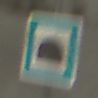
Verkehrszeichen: Tunnel
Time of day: MorningAfternoon
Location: Outdoor (Beach)
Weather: PartlyCloudy
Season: NotSpecified
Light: Natural